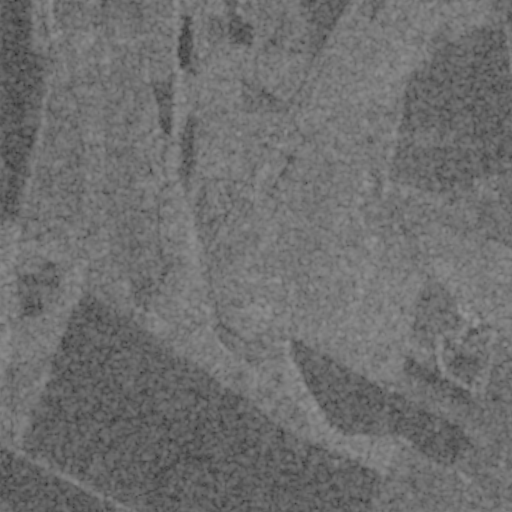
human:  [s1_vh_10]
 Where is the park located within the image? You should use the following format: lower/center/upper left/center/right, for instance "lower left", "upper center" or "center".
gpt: The park is located in the lower right of the image.
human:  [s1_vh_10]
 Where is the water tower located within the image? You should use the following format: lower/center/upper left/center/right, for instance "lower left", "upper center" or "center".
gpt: The water tower is located in the center right of the image.
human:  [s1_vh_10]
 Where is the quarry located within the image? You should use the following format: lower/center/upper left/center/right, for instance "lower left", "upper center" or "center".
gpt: There is no quarry in the image.

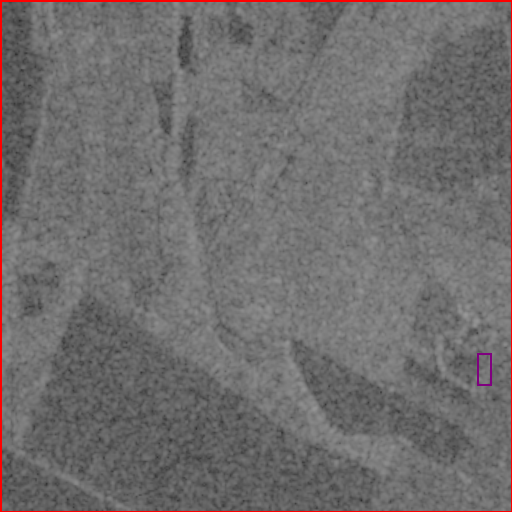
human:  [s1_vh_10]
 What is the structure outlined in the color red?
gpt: The structure outlined in red is a crop field.
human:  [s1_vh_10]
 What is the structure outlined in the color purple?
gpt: The structure outlined in purple is a park.
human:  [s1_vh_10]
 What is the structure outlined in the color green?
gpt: There is no green outline.